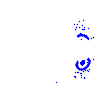
Particle: electron